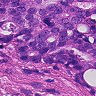
Metastatic tissue present: yes